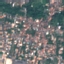
Land use / land cover class: Residential